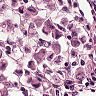
Metastatic tissue present: yes